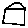
Label: house